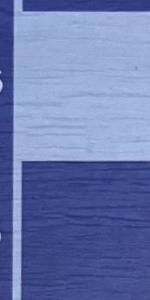
Label: Empty